Question: I have gone through tons of questions about this issue here in Stackoverflow but I think this is different.
What I'm trying to do is give user ability to filter posts by tags so that one sees only the tags that are left for filtering. In other words if user selects tag "tag1", it show posts with that tag and also show other tags that post shares but hide tags that no visible post have after filtering.
I have tables , and . Posts_tags have post_id and tag_id. I have managed to get post_ids available with specific tagset:
'''
SELECT pt.post_id
FROM posts_tags pt
INNER JOIN tags t
ON pt.tag_id = t.id
WHERE t.name IN ('tag1', 'tag2', 'tag3')
GROUP BY pt.post_id
HAVING COUNT(DISTINCT t.id) = 3;
'''
Let's say this query gives post_ids 1, 2, 3:
'''
post 1 has tag1, tag2, tag3 and tag4
post 2 has tag1, tag2, tag3 and tag5
post 3 has tag1, tag2, tag3 and tag6
'''
Now my problem is to user, because these tags are still available to filter posts further. How to achieve this?
Paying attention to performance would be also nice. I have 130000 posts, 6500 tags and bridge-table has 240000 rows.
edit: use scenario:
1. User seaches tags with autocomplete and selects multiple tags.
2. User retrieves posts based on submitted tags.
3. User searches more tags and at that point: I don't want to give full list but only the ones a. That haven't been selected yet. b. Are used in posts that were retrieved at step 2.

---
'''
SELECT DISTINCT pt2.tag_id, t2.name FROM
(SELECT pt1.post_id
FROM posts_tags pt1
INNER JOIN tags t1
ON pt1.tag_id = t1.id
WHERE t1.name in ('tag1','tag2','tag3')
GROUP BY pt1.post_id
HAVING COUNT(DISTINCT t1.id) = 3) MatchingPosts
INNER JOIN posts_tags pt2 ON (MatchingPosts.post_id = pt2.post_id)
INNER JOIN tags t2 ON (pt2.tag_id = t2.id)
WHERE t2.name NOT IN ('tag1','tag2','tag3');
'''
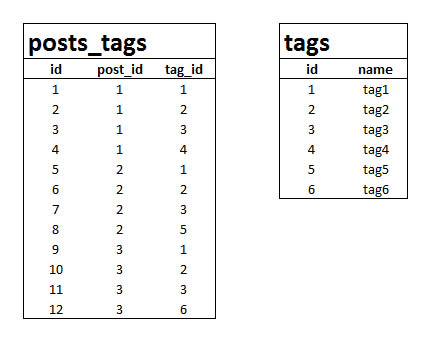
Answer: Well, this is the best I can think of at 4:30 AM:
'''
SELECT distinct tag_id FROM
(SELECT pt1.post_id FROM pt1
INNER JOIN tags t1 ON (pt1.tag_id = t1.id)
WHERE t1.id IN (1, 2)
GROUP BY pt1.post_id
HAVING COUNT(DISTINCT t1.id) = 2) MatchingPosts
INNER JOIN pt2 ON (MatchingPosts.post_id = pt2.post_id)
WHERE (pt2.tag_id NOT IN (1, 2))
'''
The (1, 2) are the tags you're looking for and the count, of course, will have to match the amount of tags you're using to filter.
Here is an <URL>